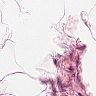
Metastatic tissue present: no